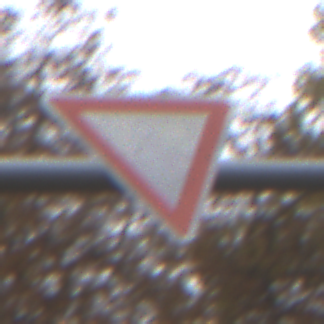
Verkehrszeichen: VorfahrtGewaehren
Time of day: MorningAfternoon
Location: Outdoor (Nature)
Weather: Overcast
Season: Autumn
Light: Natural